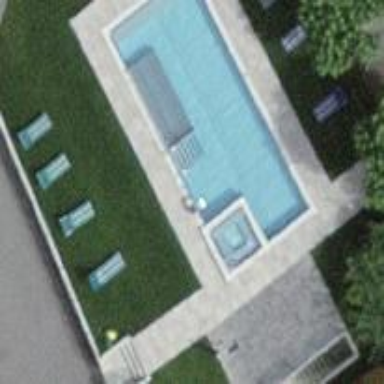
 perfect for swimming and other water activities."